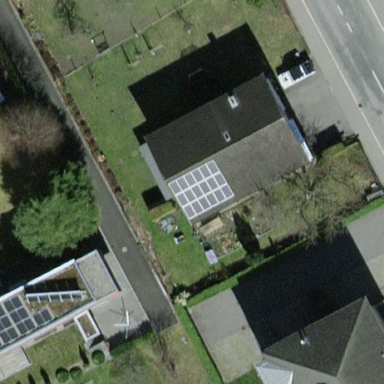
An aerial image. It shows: Detached building.